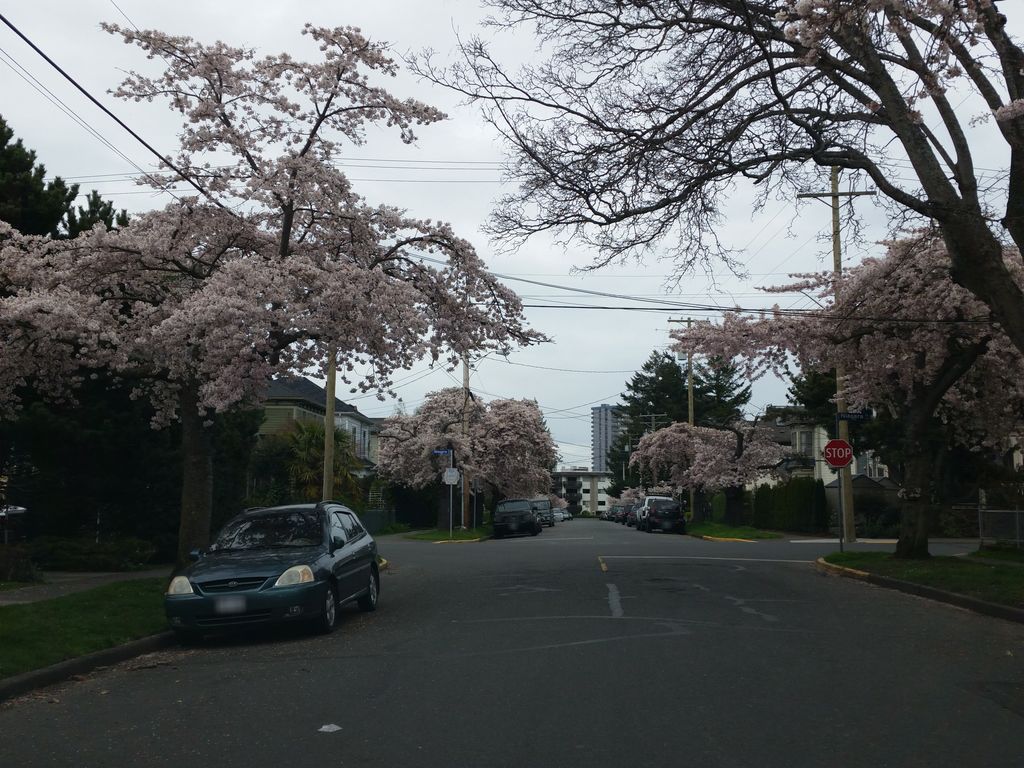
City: victoria